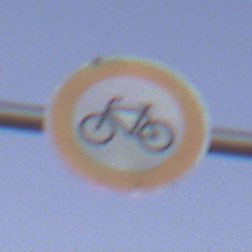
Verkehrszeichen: VerbotRadverkehr
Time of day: Dusk
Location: Outdoor (Nature)
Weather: Clear
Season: NotSpecified
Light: Natural